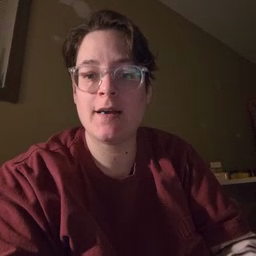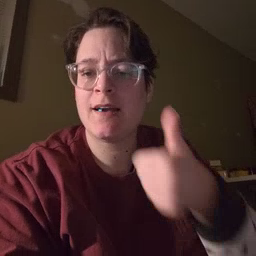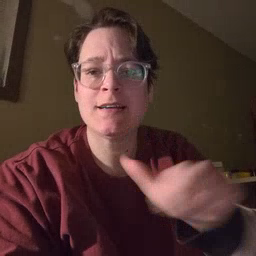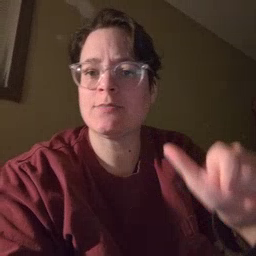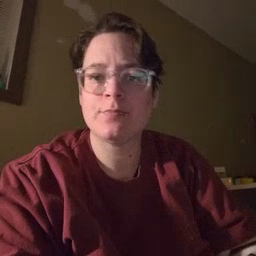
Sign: any